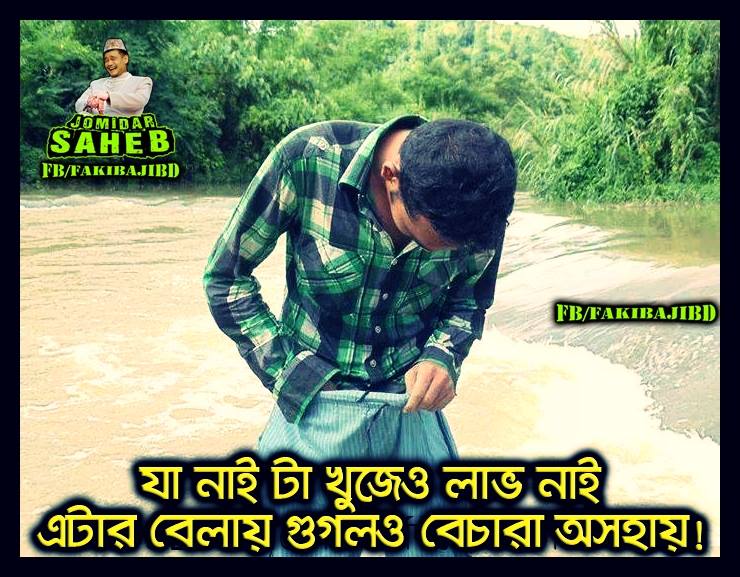
Caption: যা নাই তা খুজেও লাভ নাই এটার বেলায় গুগলও অসহায়।
Label: non-hate